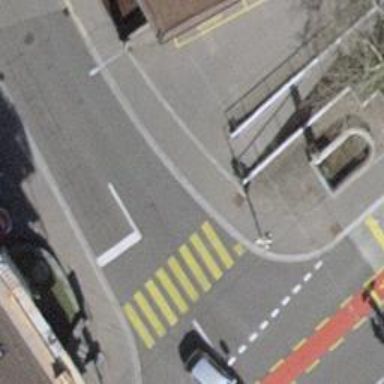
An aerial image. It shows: Road with traffic signals.